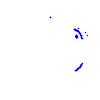
Particle: kaon